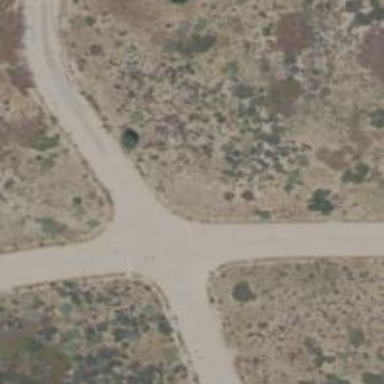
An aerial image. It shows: Track road.